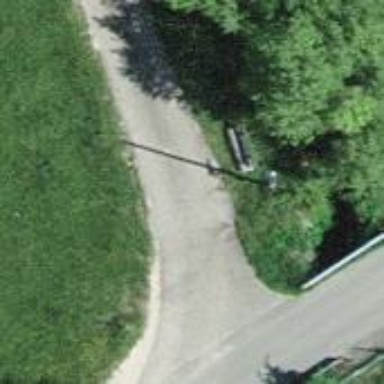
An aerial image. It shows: Bench for seating.